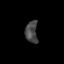
Tissue: prostate
Cell type: T cells
Senescence score: 0.292
Nuclear area (px): 262
Mean DAPI intensity: 71.897